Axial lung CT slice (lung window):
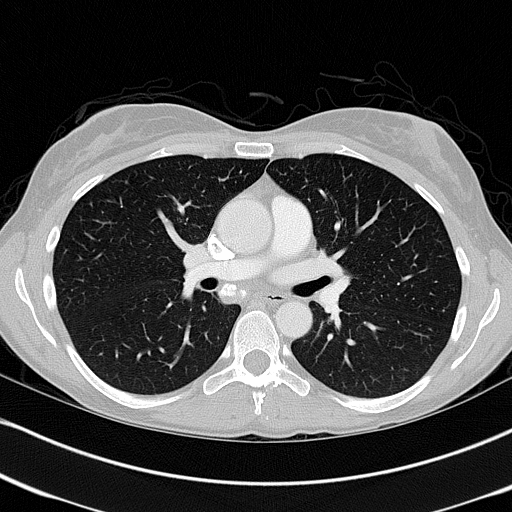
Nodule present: no